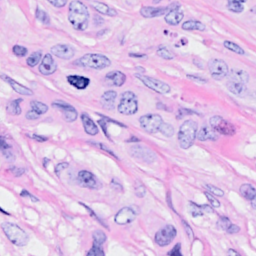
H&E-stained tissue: Breast